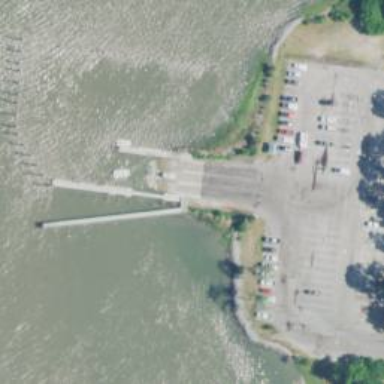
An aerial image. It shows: Slipway on leisure land.